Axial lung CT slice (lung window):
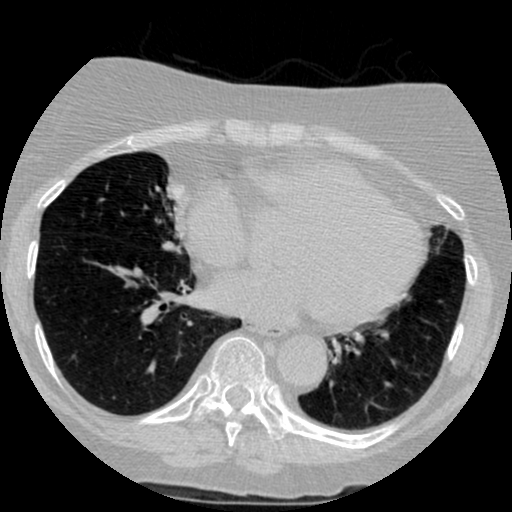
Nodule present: yes
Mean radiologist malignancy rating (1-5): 2